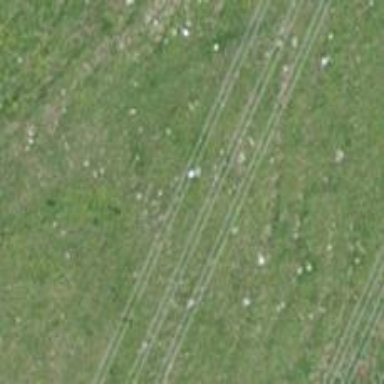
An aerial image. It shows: Path covered in grass.